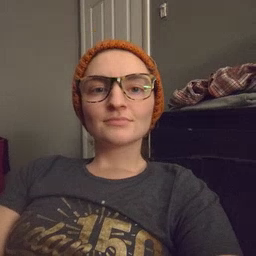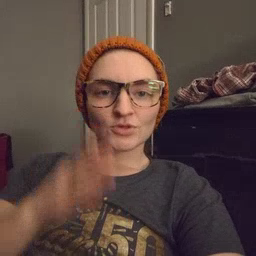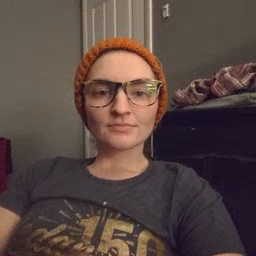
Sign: person